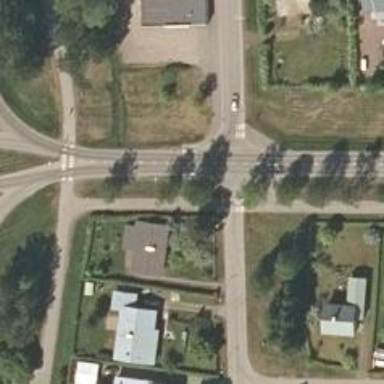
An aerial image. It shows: Marked crossing on asphalt footway.